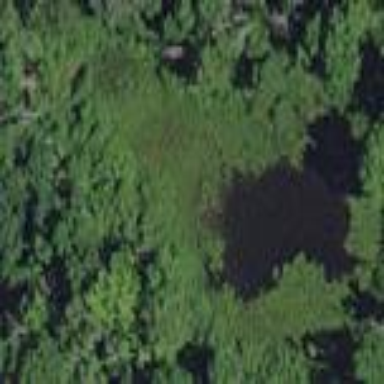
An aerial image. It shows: Pond with natural water.